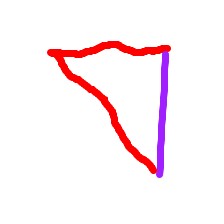
Shape: triangle